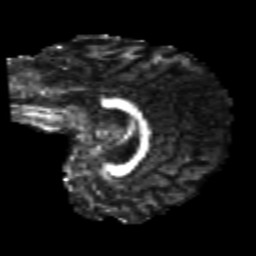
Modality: FA
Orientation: sagittal
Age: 21
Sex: female
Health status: healthy
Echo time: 0.074 s